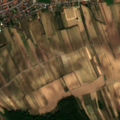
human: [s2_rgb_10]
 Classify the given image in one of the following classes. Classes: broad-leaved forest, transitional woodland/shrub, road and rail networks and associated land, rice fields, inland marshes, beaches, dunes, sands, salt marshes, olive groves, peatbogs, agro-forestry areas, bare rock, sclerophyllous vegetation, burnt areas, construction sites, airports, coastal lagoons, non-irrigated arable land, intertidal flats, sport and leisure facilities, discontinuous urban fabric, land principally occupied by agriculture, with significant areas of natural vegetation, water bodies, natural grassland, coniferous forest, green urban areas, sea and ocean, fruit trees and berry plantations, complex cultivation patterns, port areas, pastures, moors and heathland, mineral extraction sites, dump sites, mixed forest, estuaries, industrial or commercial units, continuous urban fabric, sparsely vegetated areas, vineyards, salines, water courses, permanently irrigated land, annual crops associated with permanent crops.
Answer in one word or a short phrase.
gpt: discontinuous urban fabric, non-irrigated arable land, vineyards, complex cultivation patterns, broad-leaved forest